Question: So, i'm making a User Control Panel on Bootstrap 3, i know a few things about it and have worked multiple times on it, but the only problem i have is that i lack of knowledge on CSS(3) to achieve this or atleast on how to approach said objective:
My objective is to create some kind of Mobile Data Computer screen where on each corner of my page i put a fixed text

What would be the best approach to achieve it and on a Fixed position?
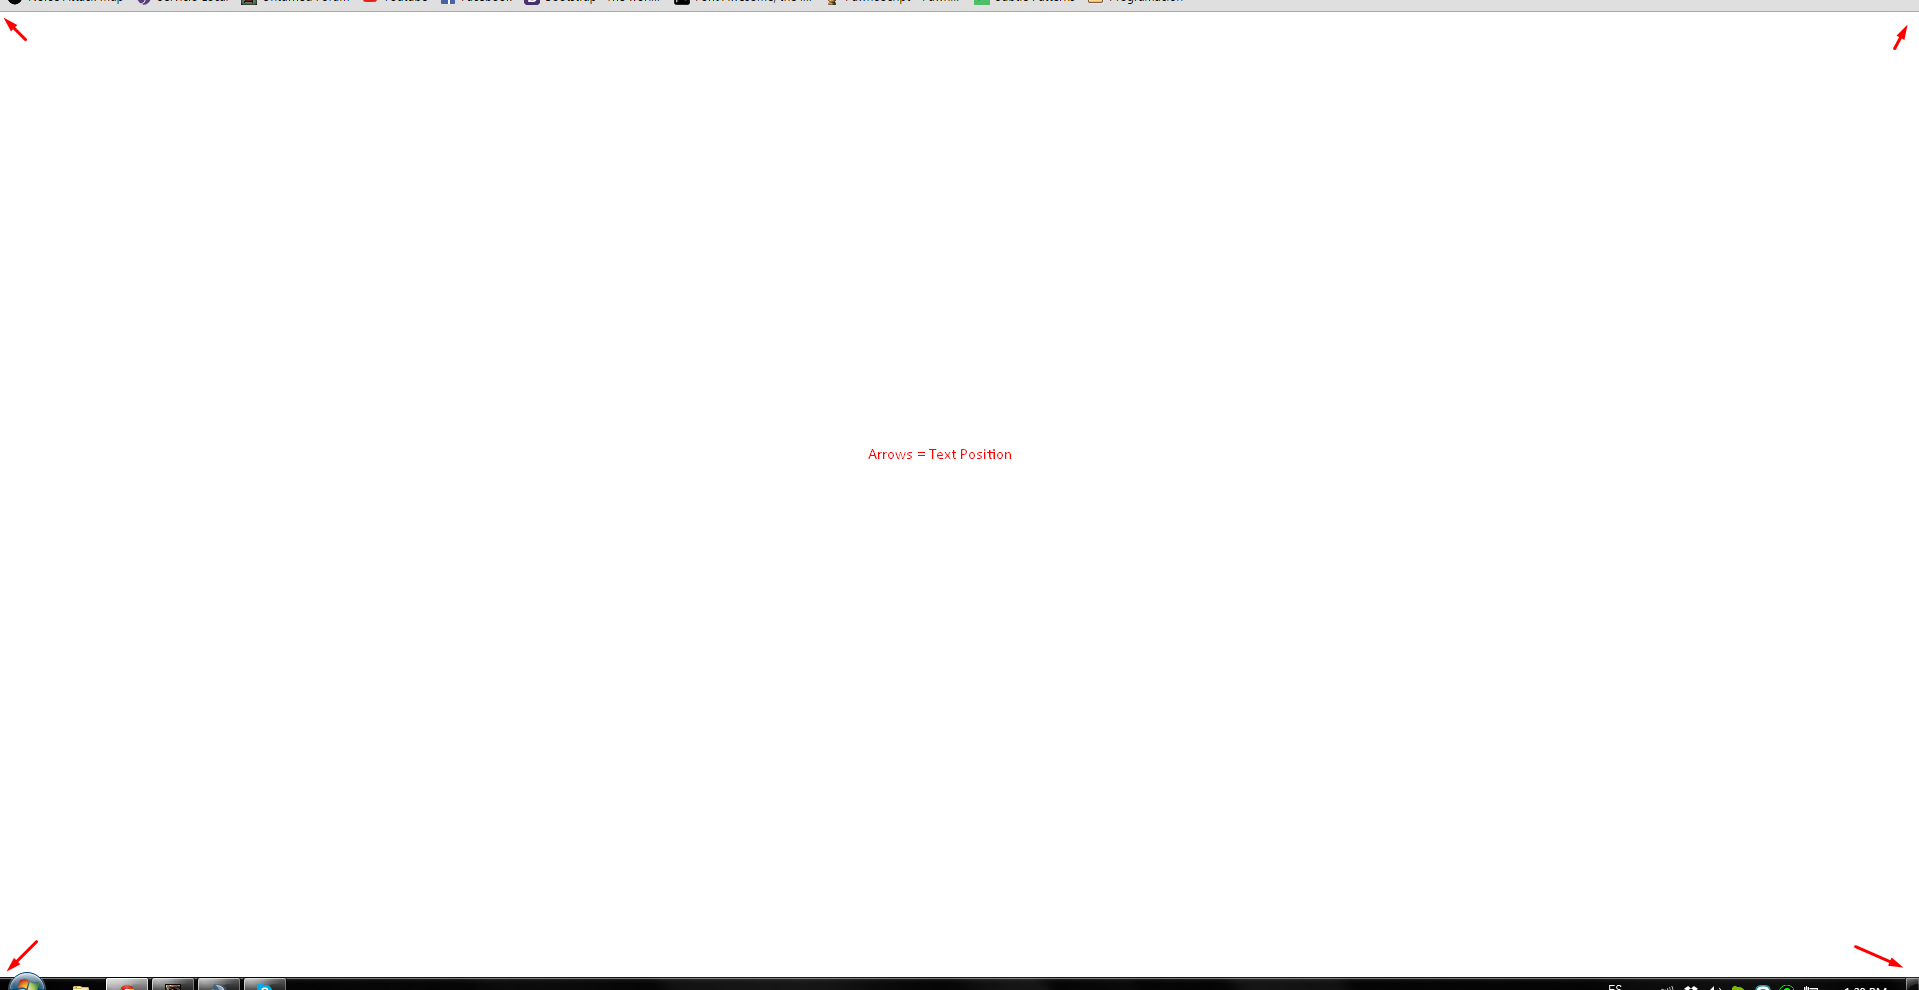
Answer: The answer is so simple, that I'm not sure I understand the question right.
HTML:
'''
<div class="box box--tl">Top left</div>
<div class="box box--tr">Top right</div>
<div class="box box--bl">Bottom Left</div>
<div class="box box--br">Bottom right</div>
'''
CSS:
'''
.box{
width: 150px;
padding: 10px;
background: #ddd;
position: fixed;
}
.box--tl{
top: 0;
left: 0;
}
.box--tr{
top: 0;
right: 0;
}
.box--bl{
bottom: 0;
left: 0;
}
.box--br{
bottom: 0;
right: 0;
}
'''
Fiddle: <URL>